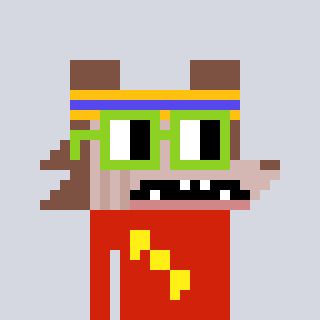
a pixel art character with square light green glasses, a werewolf-shaped head and a red-colored body on a cool background